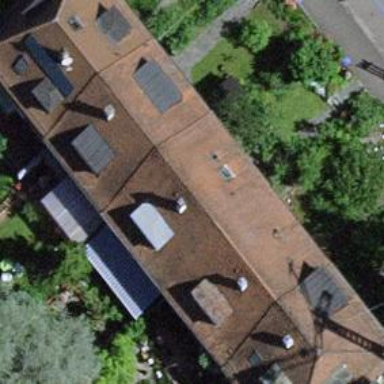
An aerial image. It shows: Terrace building.